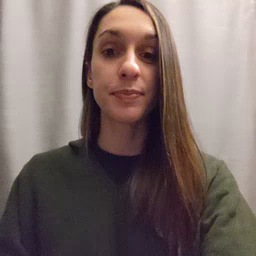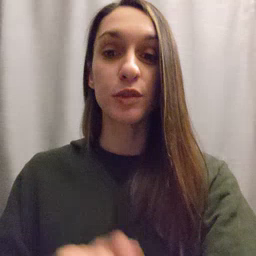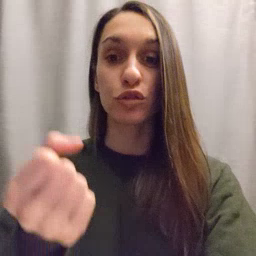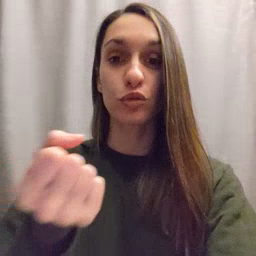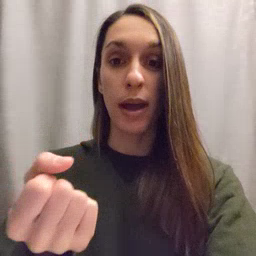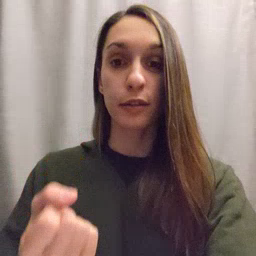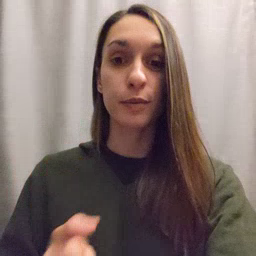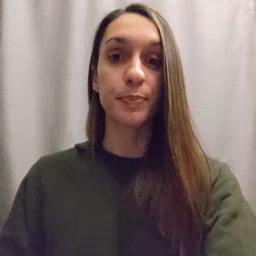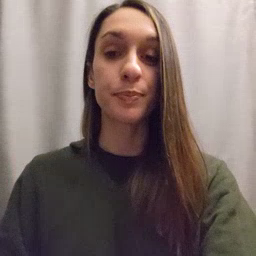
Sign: drawer